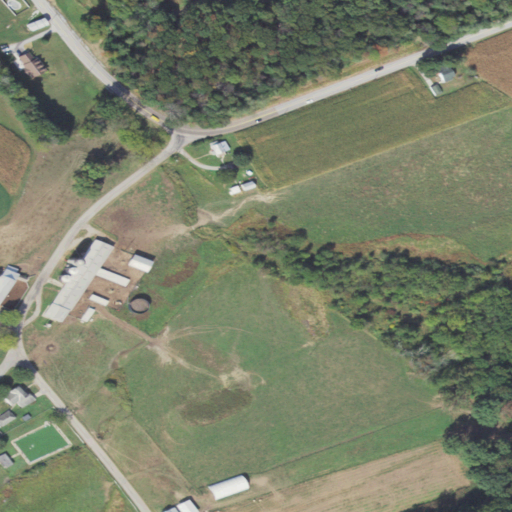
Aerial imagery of valley in Pennsylvania named Fairs Valley containing cultivated crops, open development, pasture, deciduous forest, low intensity development, grassland, high intensity development, woody wetlands, and medium intensity development